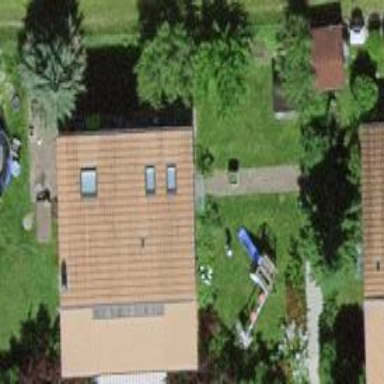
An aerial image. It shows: Residential building.